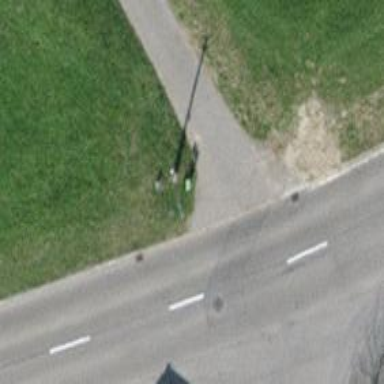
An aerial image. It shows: Bus stop with platform for public transport.